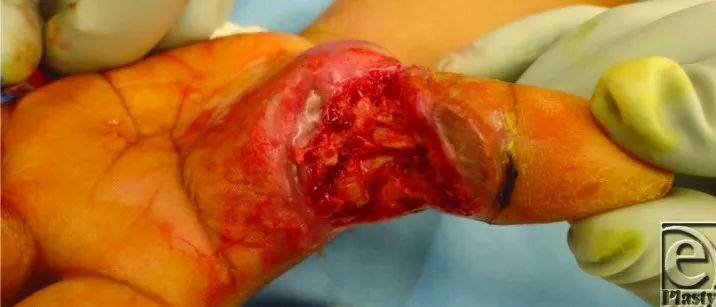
Full thickness electrical burn to the first web space of the left hand showing exposed tendons.
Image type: medical_photograph (other_medical_photograph)